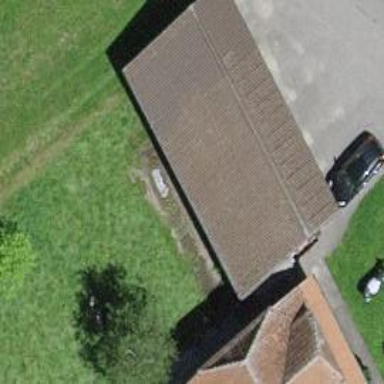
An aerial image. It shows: View of roof of building.